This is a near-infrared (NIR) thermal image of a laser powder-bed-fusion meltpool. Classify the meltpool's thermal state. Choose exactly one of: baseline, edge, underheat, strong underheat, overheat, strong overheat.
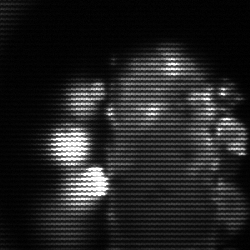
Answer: strong underheat